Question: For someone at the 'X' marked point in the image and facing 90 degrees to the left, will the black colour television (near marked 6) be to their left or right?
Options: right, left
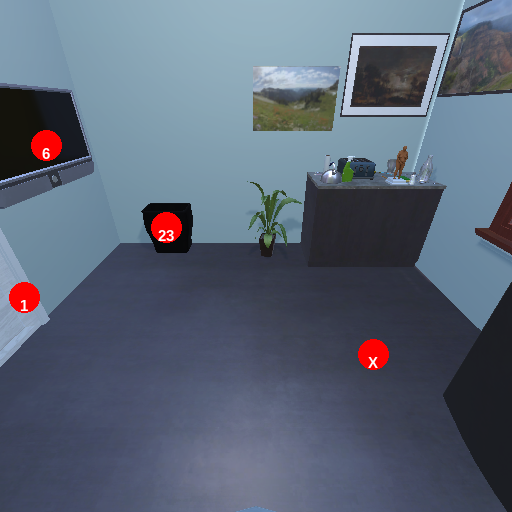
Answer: right